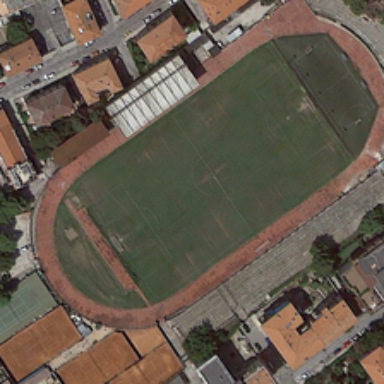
There are many red roof houses around the playground .